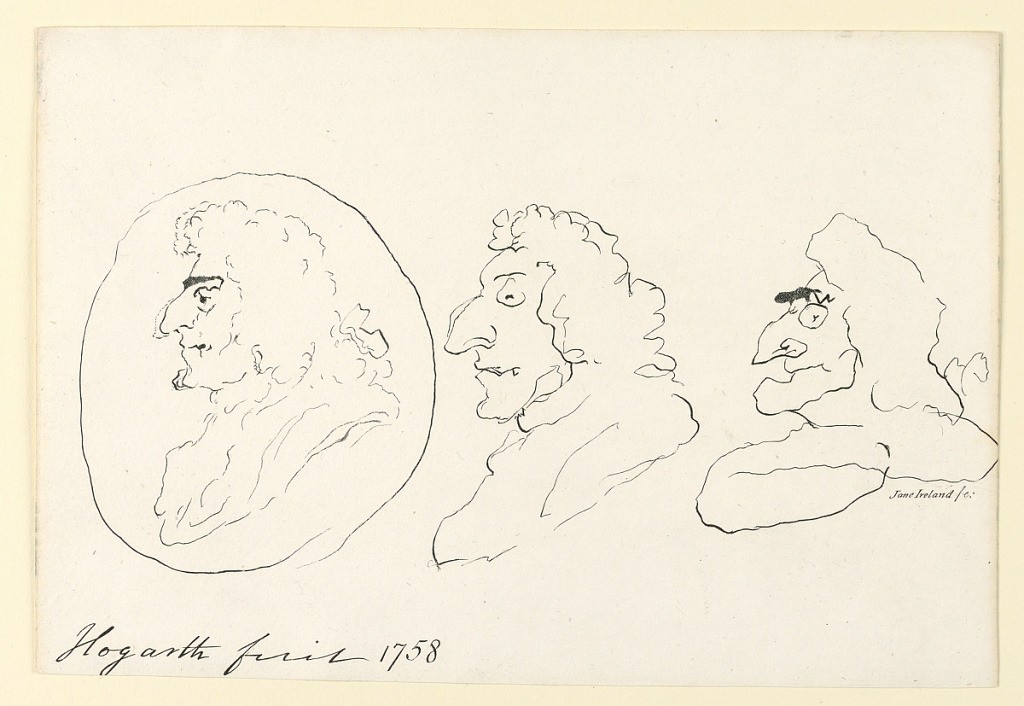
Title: Three Grotesque Heads in Profile (After Hogarth)
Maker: Jane Ireland, British
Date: ca. 1790
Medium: Etching on paper
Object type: Print
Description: Three grotesque profiles of men in long wigs, outlined with scratching, exploratory lines imitating roughly drawn grotesques by William Hogarth.